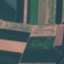
Land use / land cover class: AnnualCrop